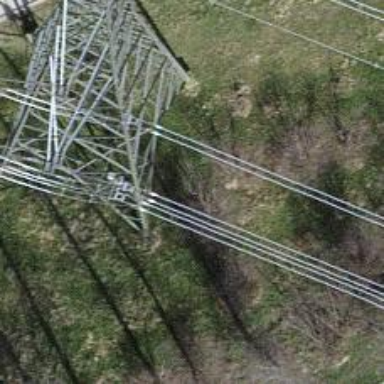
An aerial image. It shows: Towering power structure.